Field crop: maize
Growth stage: 1
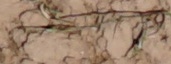
Species: lolium